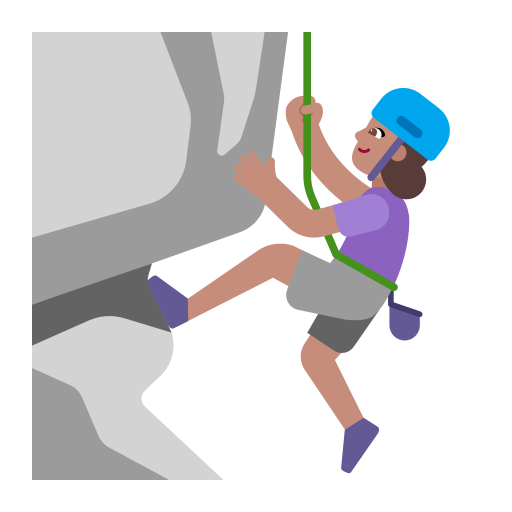
woman climbing flat